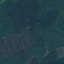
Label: Forest